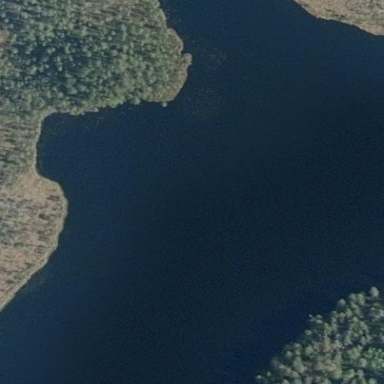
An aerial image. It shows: Peaceful pond surrounded by nature.